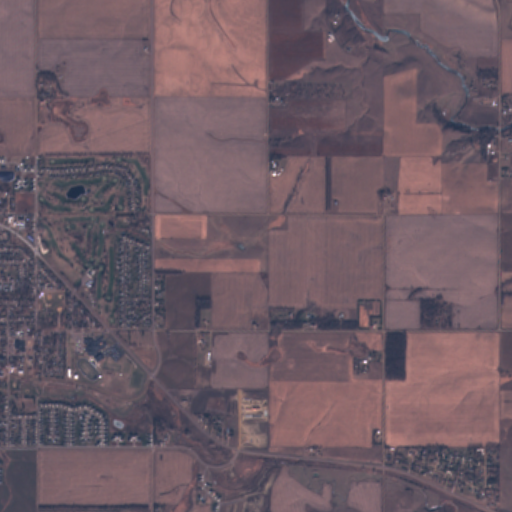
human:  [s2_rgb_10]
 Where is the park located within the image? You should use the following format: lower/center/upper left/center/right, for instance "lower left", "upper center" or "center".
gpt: The park is located in the left of the image.
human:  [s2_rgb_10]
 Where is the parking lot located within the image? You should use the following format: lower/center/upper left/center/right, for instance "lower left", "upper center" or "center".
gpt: The parking lot is located in the lower left of the image.
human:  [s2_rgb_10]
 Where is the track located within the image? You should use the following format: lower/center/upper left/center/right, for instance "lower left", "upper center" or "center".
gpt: The track is located in the lower left of the image.
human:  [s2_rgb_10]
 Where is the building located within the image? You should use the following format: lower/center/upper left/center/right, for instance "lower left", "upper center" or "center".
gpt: The building is located in the left of the image.
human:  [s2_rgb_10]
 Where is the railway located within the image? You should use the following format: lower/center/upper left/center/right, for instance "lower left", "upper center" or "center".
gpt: The railway is located in the lower left of the image.
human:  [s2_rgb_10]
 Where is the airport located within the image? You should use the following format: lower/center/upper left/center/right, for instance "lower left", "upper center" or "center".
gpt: There is no airport in the image.